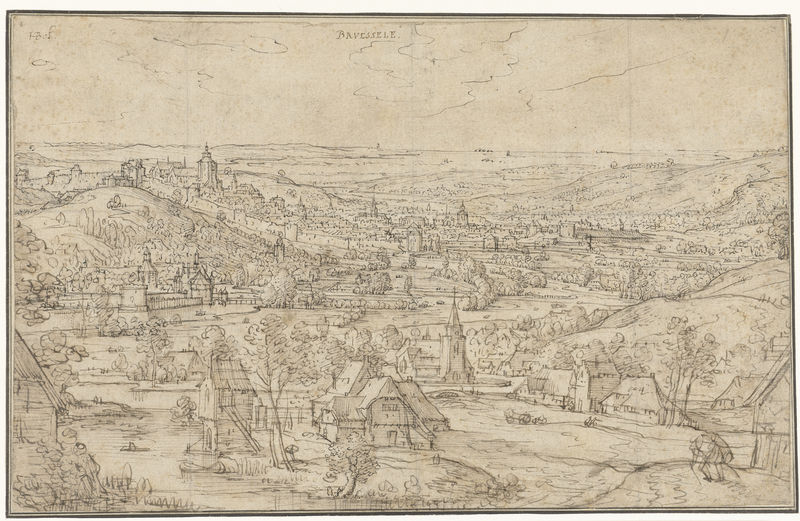
Titel: Gezicht op Brussel
Künstler: Hans Bol
Standort: Amsterdam
Institution: Rijksmuseum
Schlagwörter: baum, berg, himmel, weiß, wolken, bäume, fluss, landschaft, stadt, skizze, zeichnung, haus, mensch, häuser, hügel, kirche, turm, ansicht, berge, dorf, grafik, bauer, kirchen, panorama, burg, türme, druck, schnitt, stich, scharz, portal, stadtmauer, rötel, brüssel